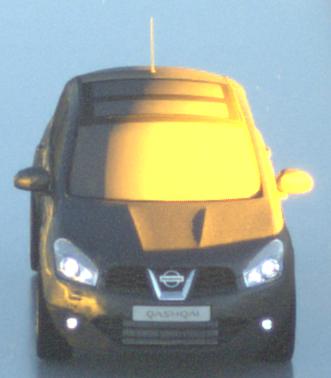
Make: Nissan
Model: Qashqai 1.6
Detailed model: Qashqai (J10)
Model produced from: 2010/03
Model produced until: 2010/08
Doors: 5
Color: gray
Road condition: wet road
Daytime: sunrise or sunset
Contrast: high contrast